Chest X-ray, PA view. Patient: 34 years old, sex F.
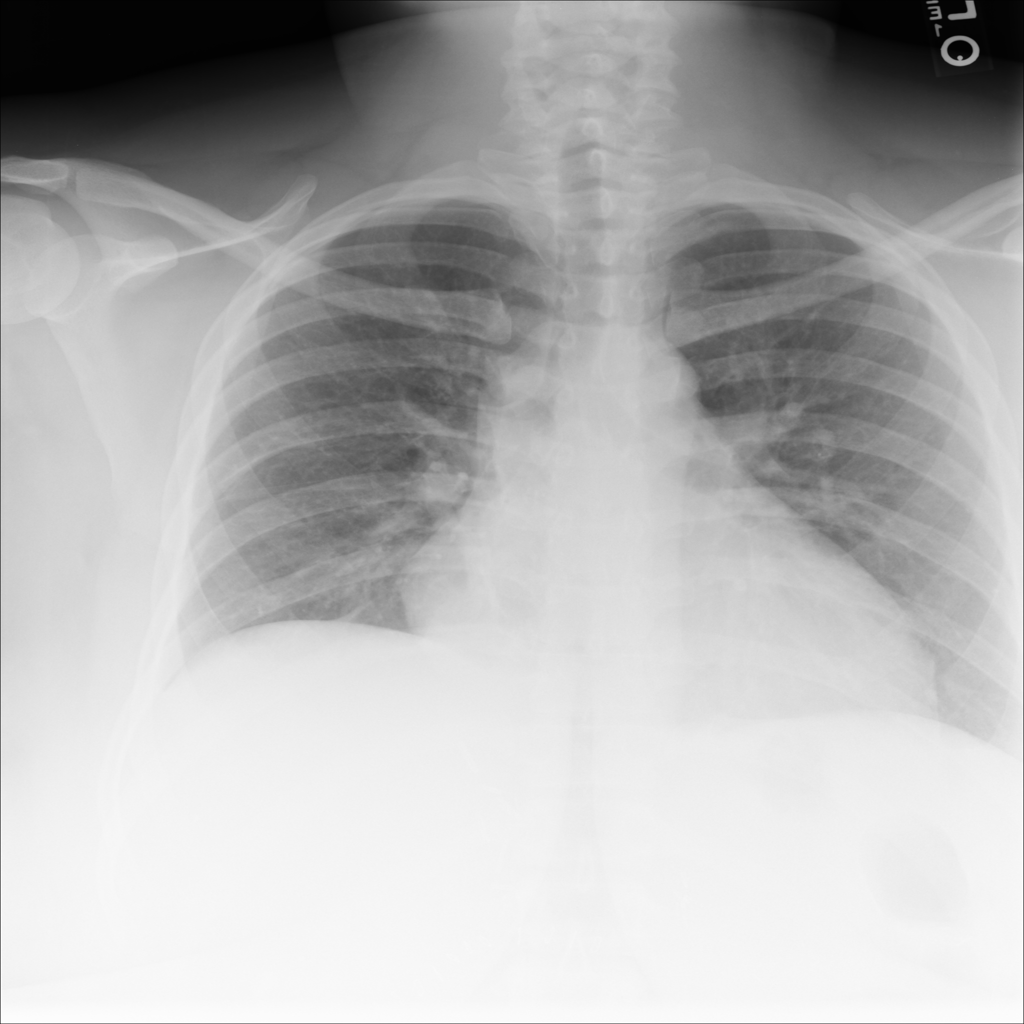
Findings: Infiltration